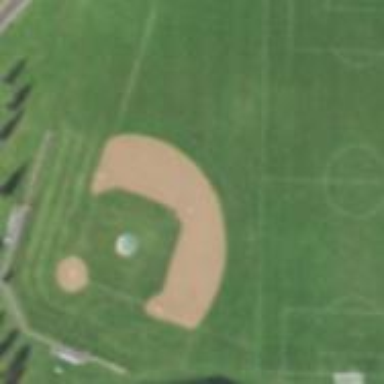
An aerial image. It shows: Baseball pitch for leisure land activities.